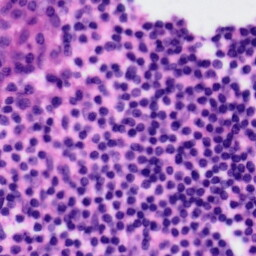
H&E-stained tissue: Tonsil